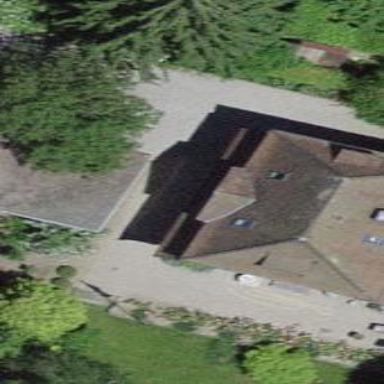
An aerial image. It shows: View of roof of building.